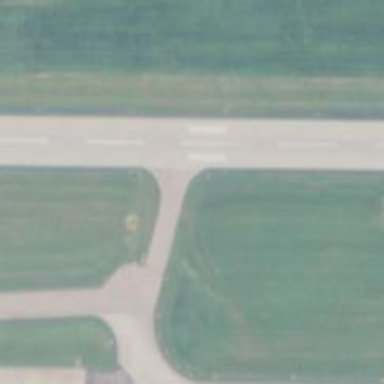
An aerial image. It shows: View of taxiway at the airport.